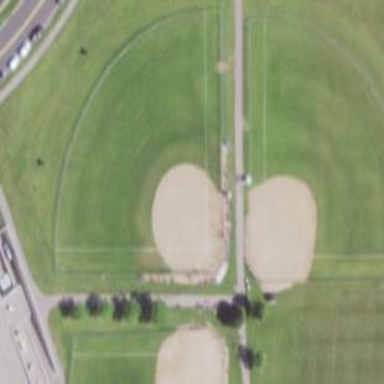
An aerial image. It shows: Baseball pitch for leisure land activities.